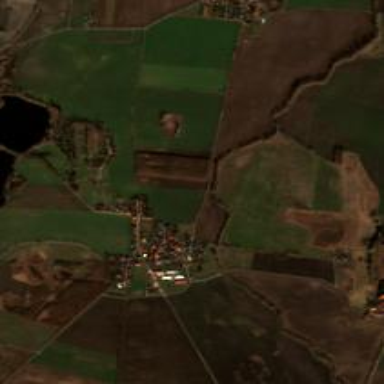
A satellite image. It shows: Village.